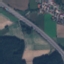
Label: Highway